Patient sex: M
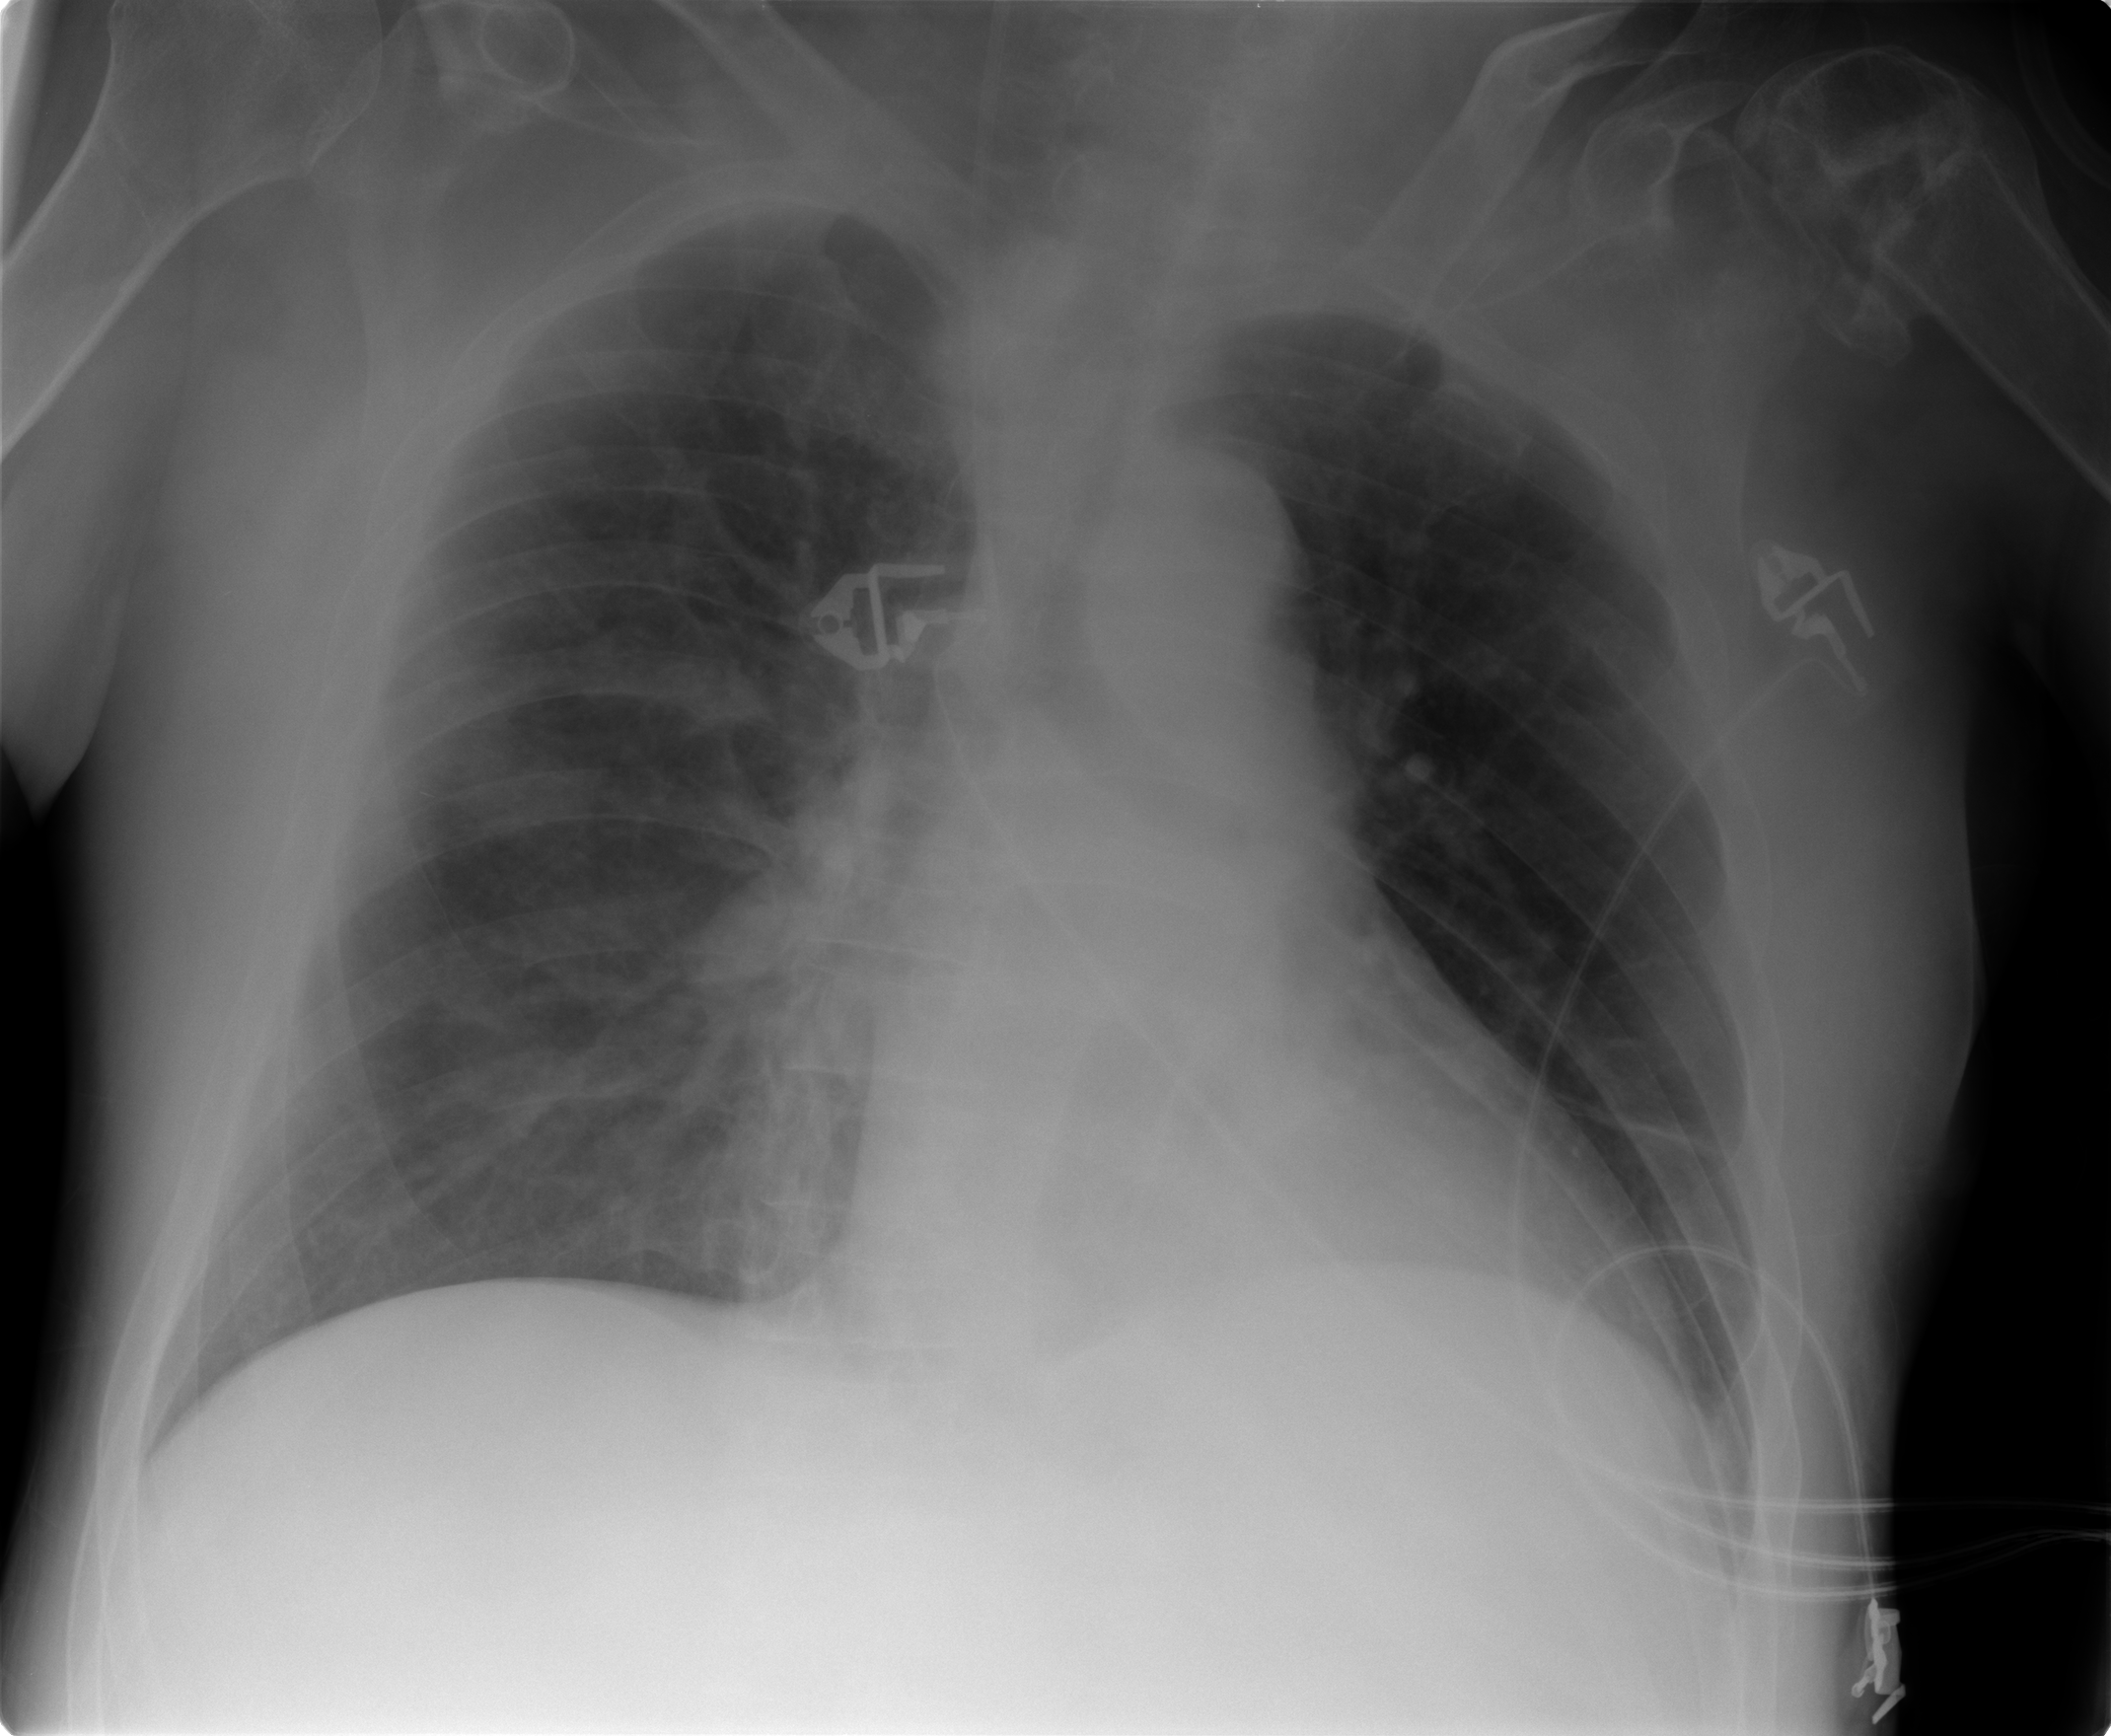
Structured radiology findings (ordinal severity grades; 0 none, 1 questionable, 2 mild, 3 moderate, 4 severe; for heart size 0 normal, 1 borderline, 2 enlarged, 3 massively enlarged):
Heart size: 0
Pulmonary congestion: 1
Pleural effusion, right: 0
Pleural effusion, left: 0
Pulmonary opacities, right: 2
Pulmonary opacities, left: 0
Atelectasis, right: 2
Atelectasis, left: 0